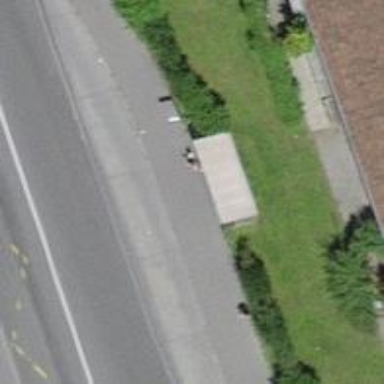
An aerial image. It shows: Bus stop with platform for public transport.